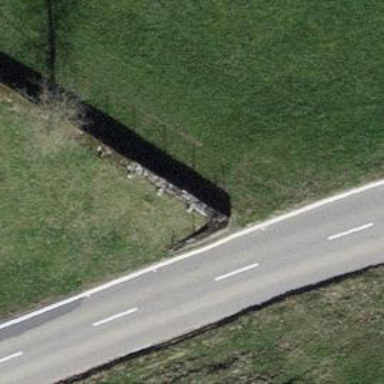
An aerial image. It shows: Wall barrier.